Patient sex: M
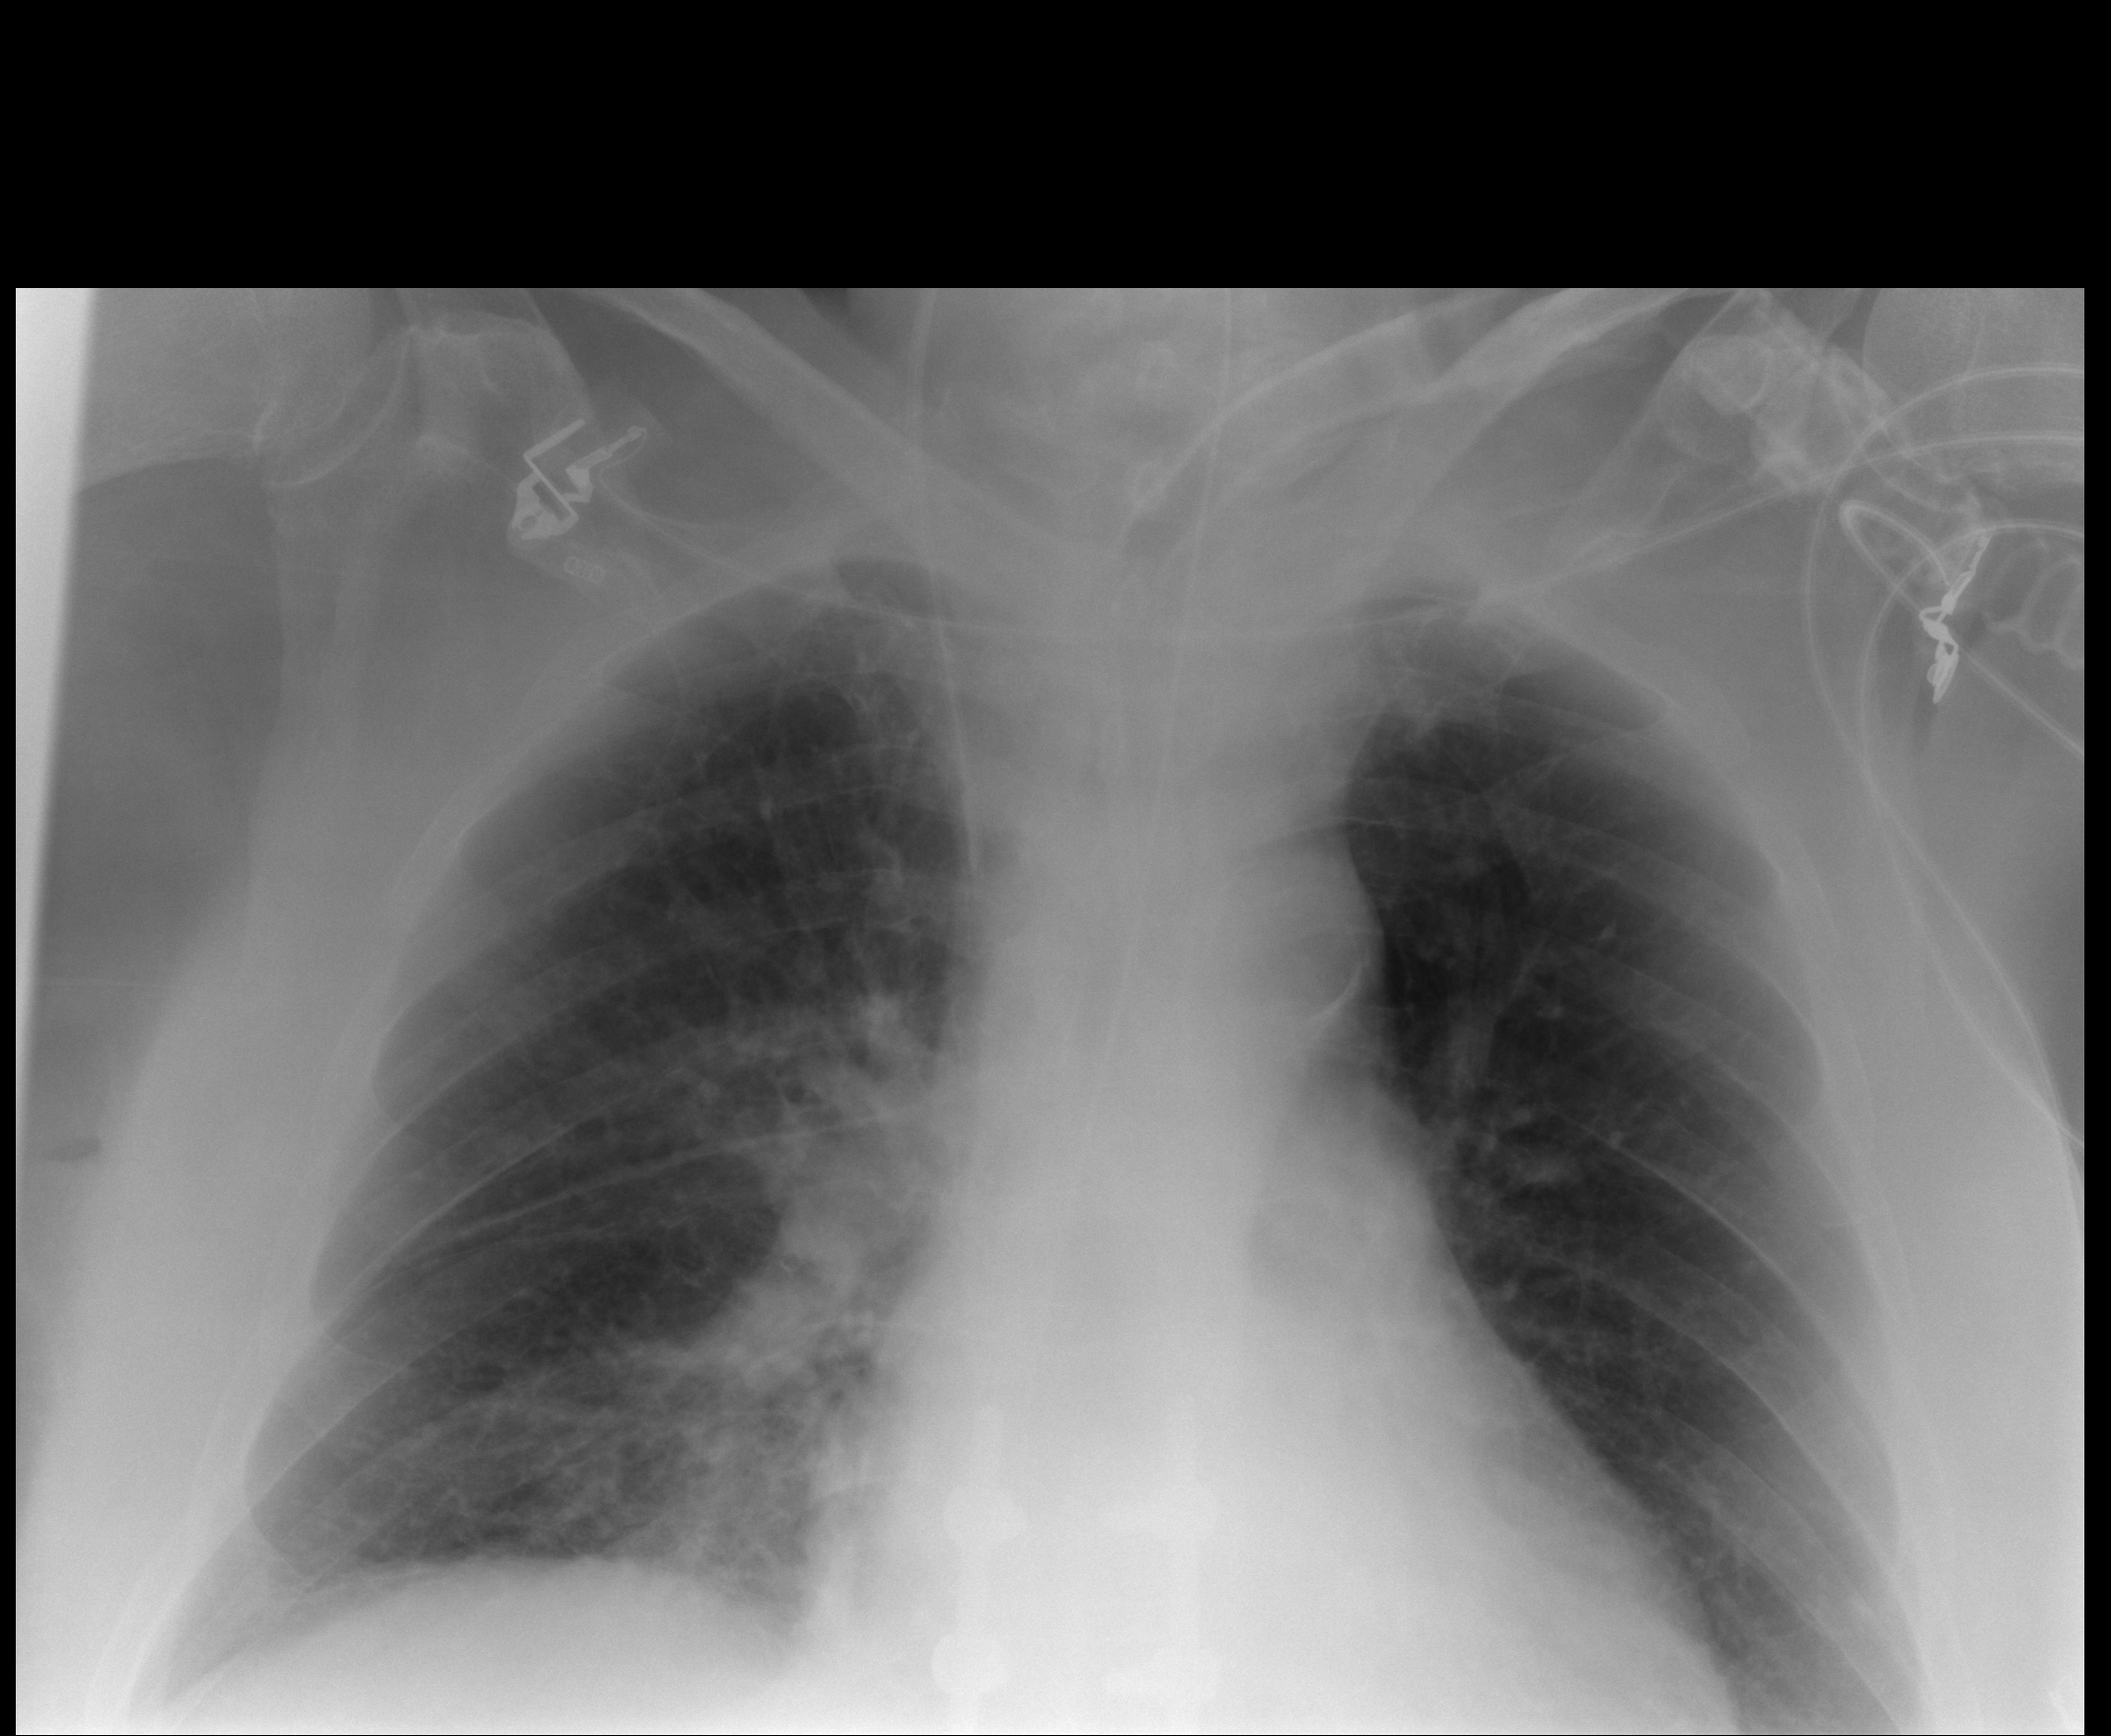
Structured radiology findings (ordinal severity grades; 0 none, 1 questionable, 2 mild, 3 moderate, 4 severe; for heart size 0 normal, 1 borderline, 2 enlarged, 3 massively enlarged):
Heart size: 1
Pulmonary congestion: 0
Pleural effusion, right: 0
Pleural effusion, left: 0
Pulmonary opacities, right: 1
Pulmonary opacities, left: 0
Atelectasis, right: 2
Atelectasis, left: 2